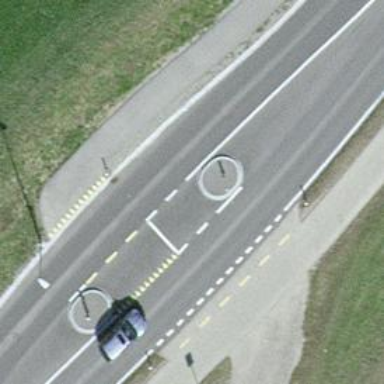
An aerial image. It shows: Traffic calming island.